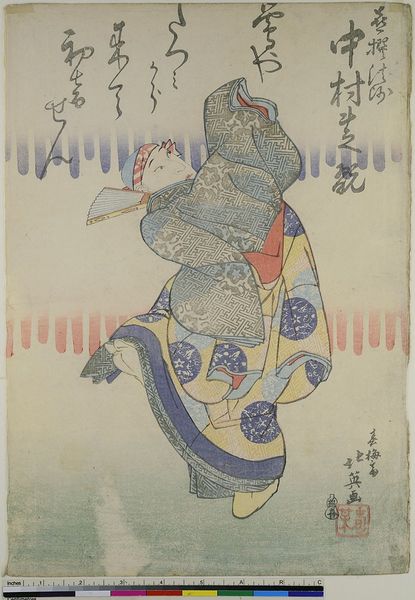
Titel: Der Schauspieler Nakamura Shikan II als Kisen Hoshi
Künstler: Shunbaisai Hokuei
Standort: Hamburg
Institution: Museum für Kunst und Gewerbe Hamburg
Schlagwörter: bunt, zeichnung, tanz, gewand, theater, holzschnitt, asien, druckgraphik, druckgrafik, asiatisch, zeit, schauspieler, farbholzschnitt, schauspielerin, kabuki, edo, reproduktionen, druckerzeugnisse, theateraufführung, ukiyo